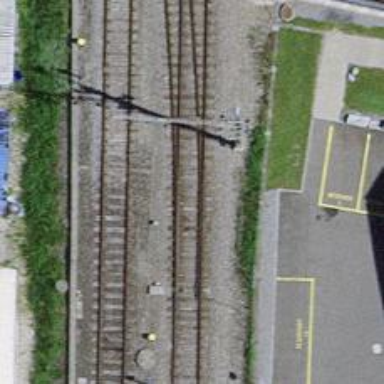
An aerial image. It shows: Single-track electrified railway with contact line.